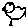
Label: bird